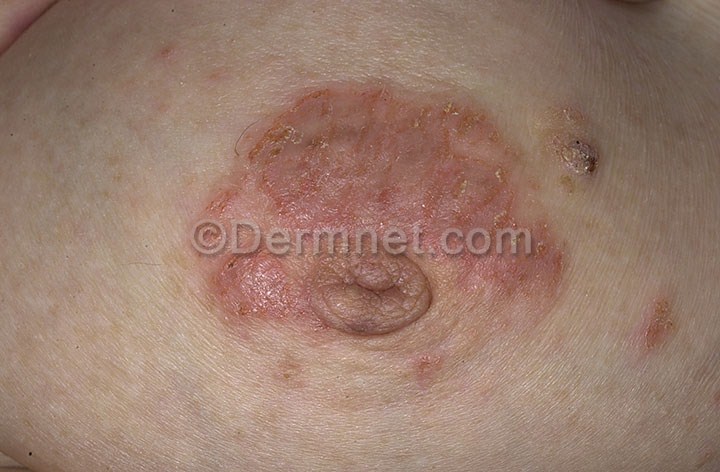
Disease: Atopic Dermatitis Photos